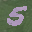
Label: 5